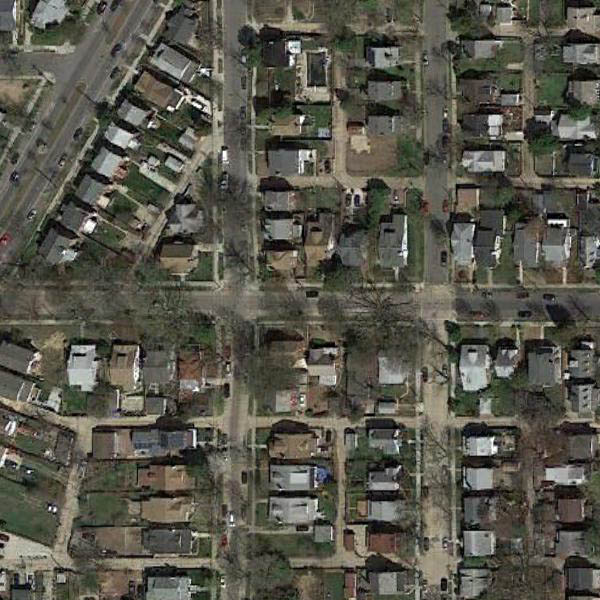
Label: DenseResidential